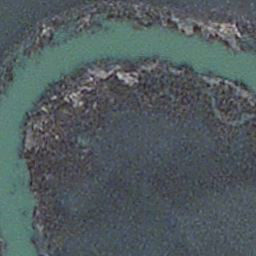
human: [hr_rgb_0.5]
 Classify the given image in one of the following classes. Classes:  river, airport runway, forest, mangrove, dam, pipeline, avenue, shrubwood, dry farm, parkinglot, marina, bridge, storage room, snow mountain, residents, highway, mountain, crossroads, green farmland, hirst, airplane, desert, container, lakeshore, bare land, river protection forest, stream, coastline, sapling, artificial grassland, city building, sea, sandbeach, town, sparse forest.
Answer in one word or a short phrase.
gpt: stream